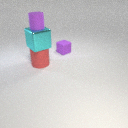
large red rubber cylinder below large cyan metal cube